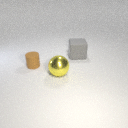
large yellow metal sphere in front of small brown rubber cylinder